Question: How do I copy an array of strings to the clipboard to paste to OpenOffice or LibreOffice?
This CSV version works for Excel, but not for OpenOffice or LibreOffice.
Input example = "A" "B" "C" "D" "E" "F" "G" "H" "I" "J"

Here is my current code:
'''
Private Sub SaveToolStripMenuItem_Click(sender As Object, e As EventArgs) Handles SaveToolStripMenuItem.Click
' This returns array of strings for csv
Dim csvparts As String() = RichTextBox1.Text.Split(ControlChars.CrLf.ToCharArray(), StringSplitOptions.RemoveEmptyEntries)
Dim csv As String = ""
Dim rowCounter As Integer = 0
For Each part As String In csvparts
csv += ("""")
For x As Integer = 0 To spinbox.SelectedIndex
csv += (part)
If spinbox.SelectedIndex > x Then csv += (vbLf)
Next
csv += ("""")
rowCounter += 1
'Next row after every 8th column
If rowCounter > 7 Then
rowCounter = 0
csv += (vbLf)
Else
csv += (",")
End If
Next
Dim dataObject = New System.Windows.DataObject()
Dim bytes = System.Text.Encoding.UTF8.GetBytes(csv)
Dim stream = New System.IO.MemoryStream(bytes)
dataObject.SetData(System.Windows.DataFormats.CommaSeparatedValue, stream)
System.Windows.Clipboard.SetDataObject(dataObject, True)
End Sub
'''
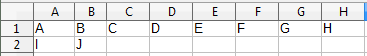
Answer: Ok I got it working. Save your csv as Unicode Text to the clipboard. I did csv(for Excel) and UnicodeText(for Open/LibreOffice)
'''
Dim dataObject = New DataObject()
Dim cbytes = System.Text.Encoding.UTF8.GetBytes(csv)
Dim cstream = New System.IO.MemoryStream(cbytes)
dataObject.SetData(DataFormats.CommaSeparatedValue, cstream)
Dim bytes = System.Text.Encoding.Unicode.GetBytes(csv)
Dim stream = New System.IO.MemoryStream(bytes)
dataObject.SetData(DataFormats.UnicodeText, stream)
Clipboard.Clear()
Clipboard.SetDataObject(dataObject, True)
'''